Aerial crown-view tile of a tropical tree (Barro Colorado Island, Panama), acquired 20240813:
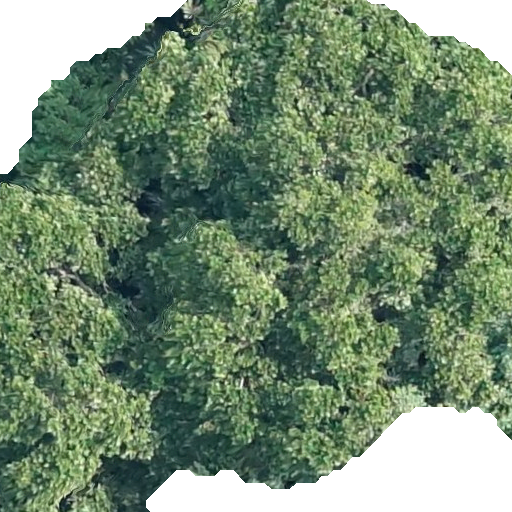
Species: Anacardium excelsum
GBIF accepted scientific name: Anacardium excelsum
Crown area: 411.754 m²